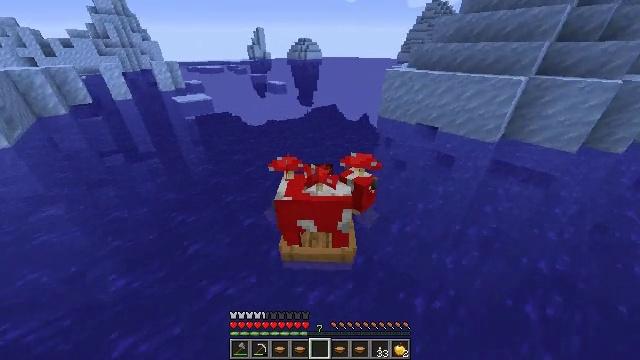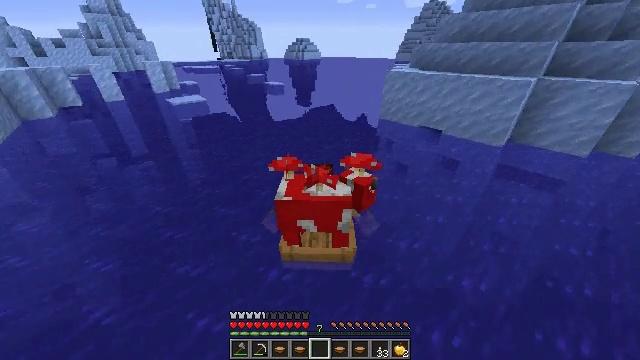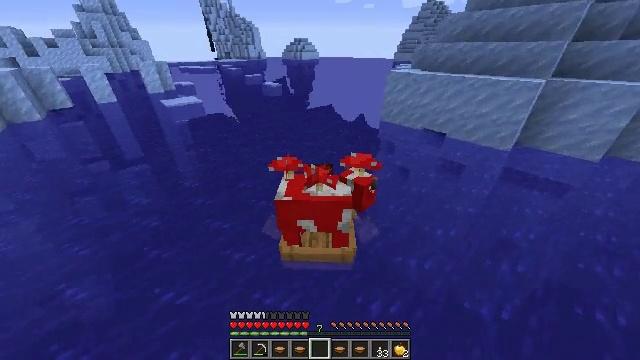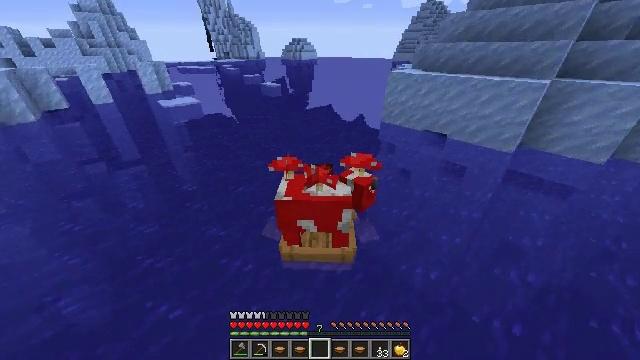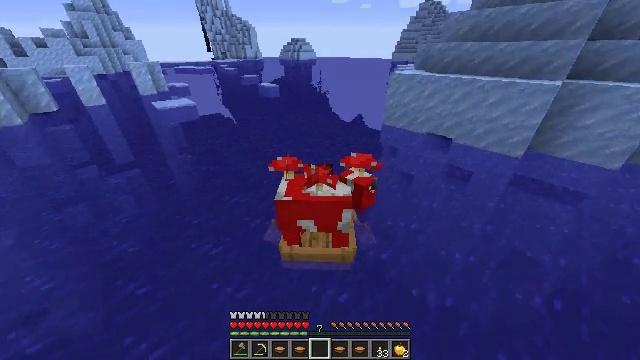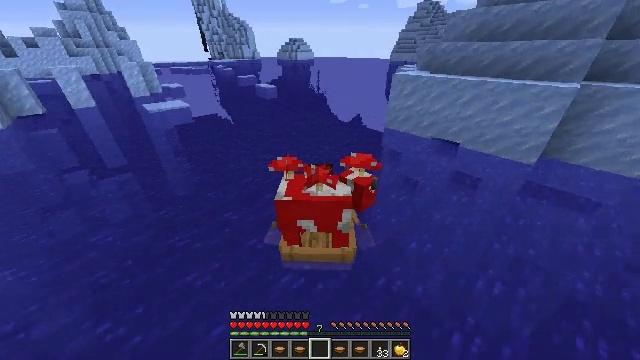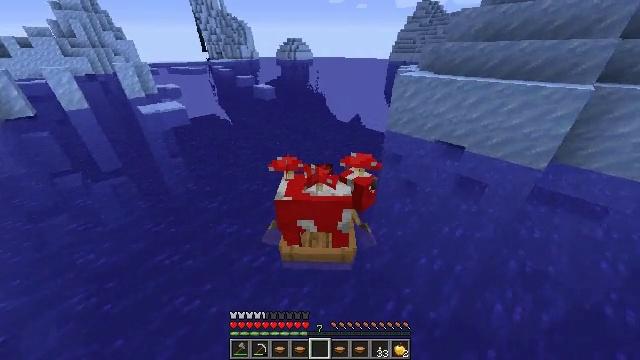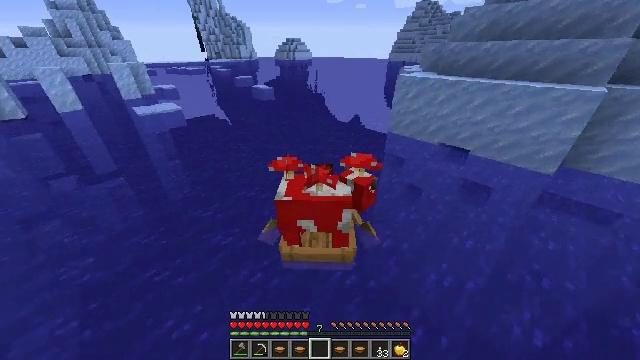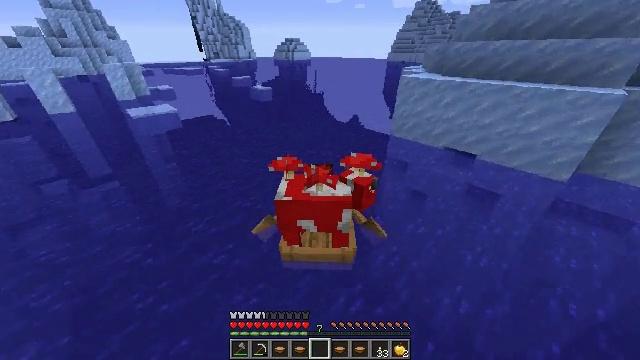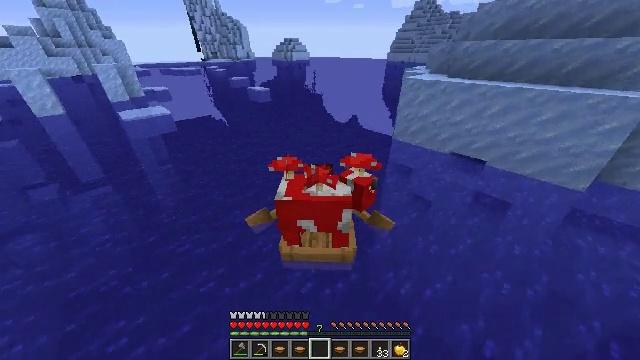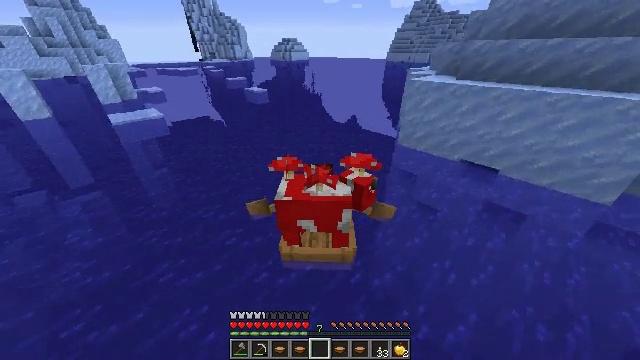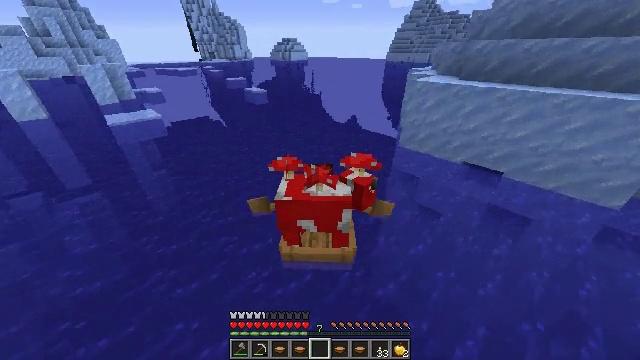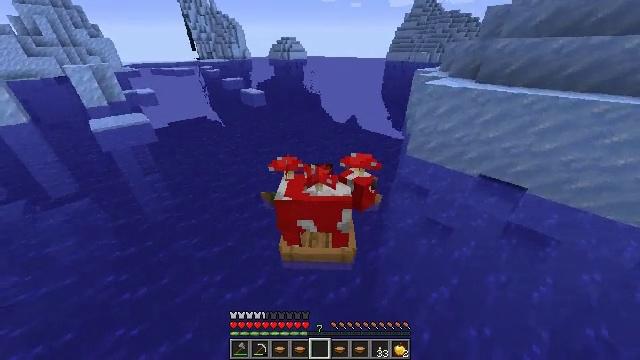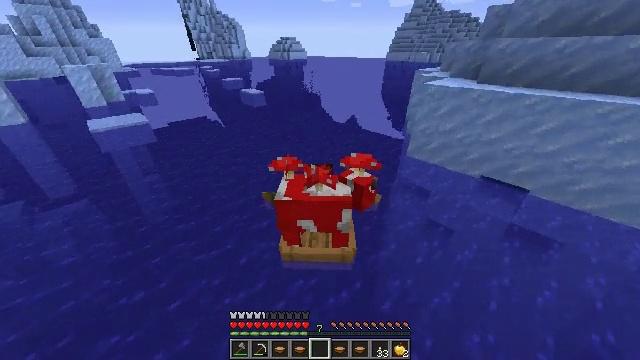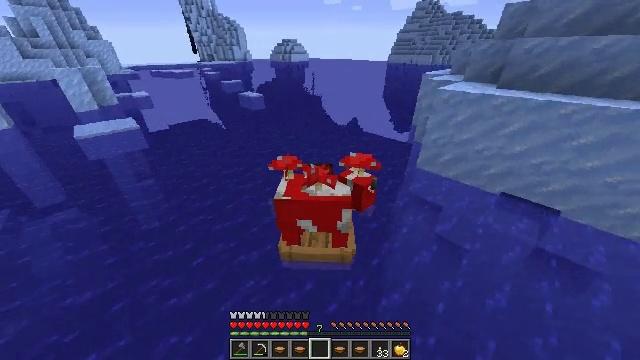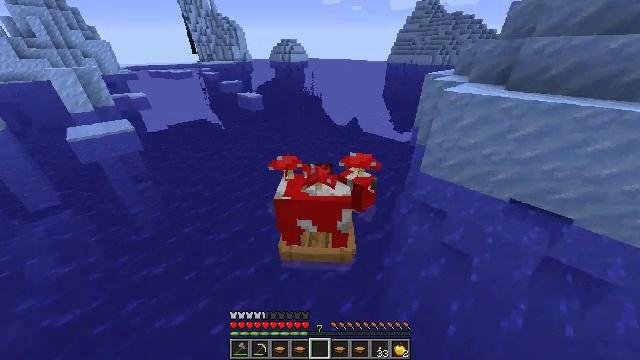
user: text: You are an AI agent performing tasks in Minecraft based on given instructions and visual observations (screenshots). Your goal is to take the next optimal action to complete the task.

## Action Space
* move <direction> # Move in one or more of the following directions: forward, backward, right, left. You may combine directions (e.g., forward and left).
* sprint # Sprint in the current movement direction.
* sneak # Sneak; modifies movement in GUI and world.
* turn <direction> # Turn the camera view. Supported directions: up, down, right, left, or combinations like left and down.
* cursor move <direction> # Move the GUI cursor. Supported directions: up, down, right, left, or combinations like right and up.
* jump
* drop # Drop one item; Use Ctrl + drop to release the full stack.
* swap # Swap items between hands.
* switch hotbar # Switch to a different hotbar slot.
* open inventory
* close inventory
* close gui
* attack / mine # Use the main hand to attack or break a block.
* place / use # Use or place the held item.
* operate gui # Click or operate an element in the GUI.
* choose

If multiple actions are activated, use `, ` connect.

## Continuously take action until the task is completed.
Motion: motion action
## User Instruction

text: Drop a mushroom stew.
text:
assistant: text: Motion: move forward, sprint
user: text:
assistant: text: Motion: move forward, sprint
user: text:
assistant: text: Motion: move forward, sprint
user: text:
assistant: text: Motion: move forward, sprint
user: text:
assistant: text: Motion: move forward, sprint
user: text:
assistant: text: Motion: move forward, sprint
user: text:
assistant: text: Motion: move forward, sprint
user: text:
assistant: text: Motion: move forward, sprint
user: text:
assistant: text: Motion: move forward, sprint
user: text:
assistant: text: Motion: move forward, sprint
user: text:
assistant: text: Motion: move forward, sprint
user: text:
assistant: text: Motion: move forward, sprint
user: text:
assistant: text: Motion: move forward, sprint
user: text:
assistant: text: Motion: move forward, sprint
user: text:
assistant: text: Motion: move forward, sprint
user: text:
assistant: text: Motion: move forward, sprint, turn left and up
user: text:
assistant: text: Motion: move forward, sprint, turn up
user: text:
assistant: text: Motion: move forward, sprint
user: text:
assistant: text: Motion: move forward, sprint
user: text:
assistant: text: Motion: move forward, sprint
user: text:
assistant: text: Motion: move forward, sprint
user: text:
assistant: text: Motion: move forward, sprint, turn left and up
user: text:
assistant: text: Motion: move forward, sprint, turn up
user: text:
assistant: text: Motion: move forward, sprint
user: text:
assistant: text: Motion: move forward, sprint
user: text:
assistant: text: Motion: move forward, sprint
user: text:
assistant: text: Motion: move forward, sprint
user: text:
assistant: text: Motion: move forward, sprint
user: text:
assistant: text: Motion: move forward, sprint
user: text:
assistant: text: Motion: move forward, sprint, turn right and up